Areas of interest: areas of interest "Yantai Nanshan International Convention and Exhibition Center"
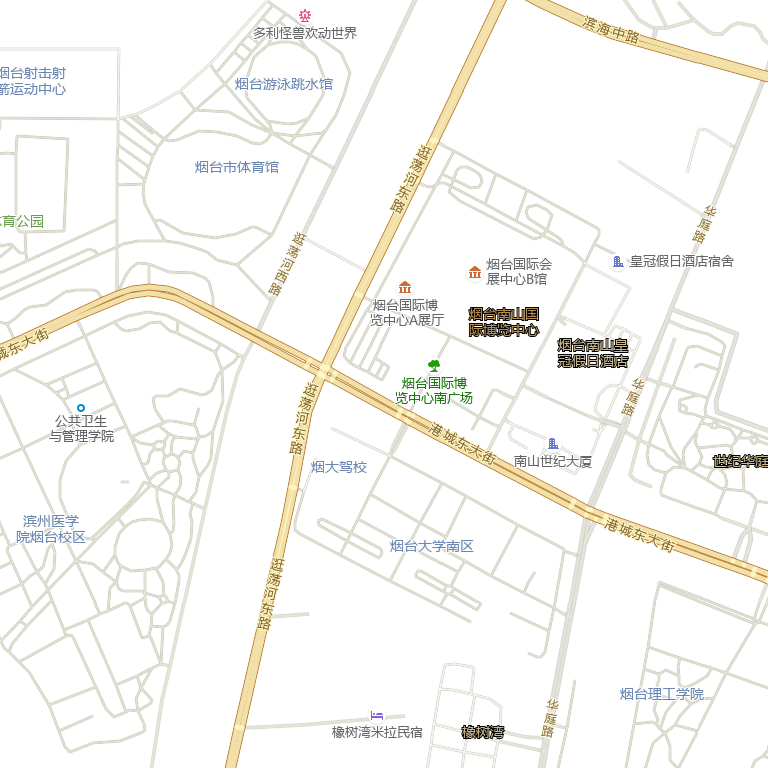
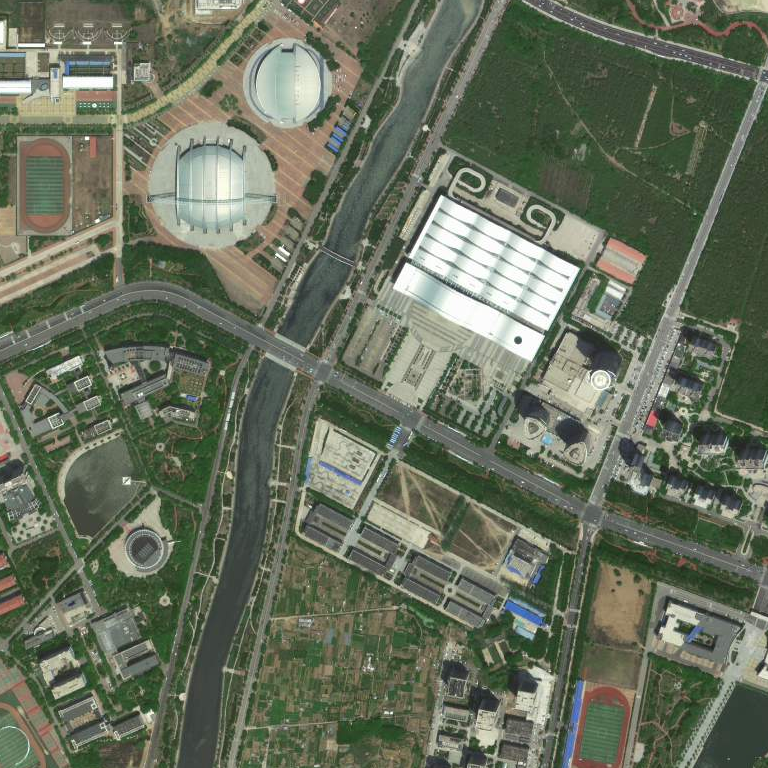